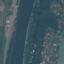
Label: River